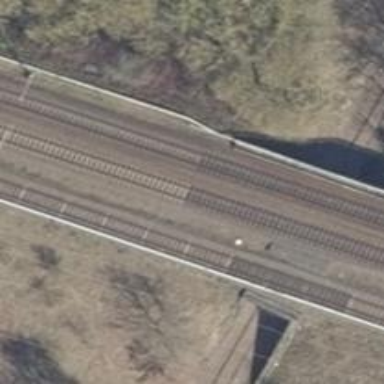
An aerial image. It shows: Bridge over railway with electrified contact lines.